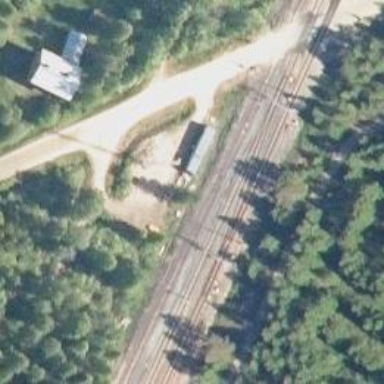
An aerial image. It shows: Railway track with contact line for electrification.